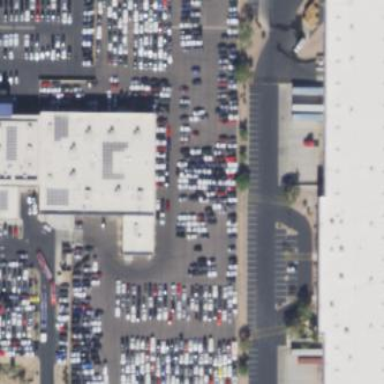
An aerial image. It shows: Building housing car shop.